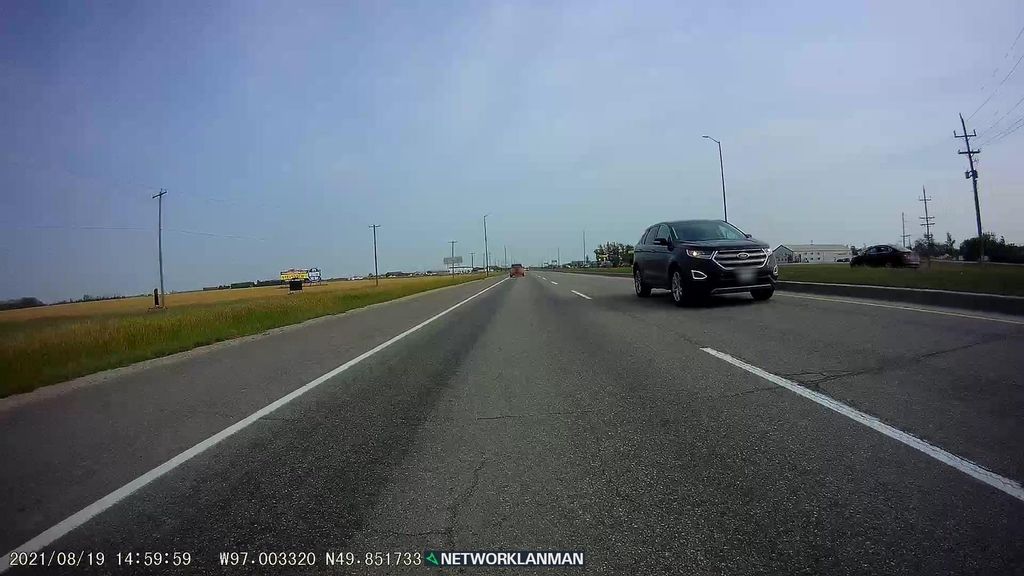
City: winnipeg